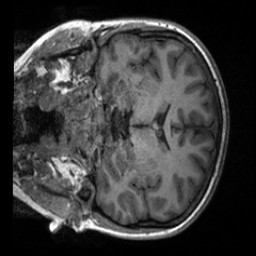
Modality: T1w
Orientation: coronal
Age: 21
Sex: female
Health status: healthy
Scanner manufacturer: siemens
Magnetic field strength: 3 T
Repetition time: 2 s
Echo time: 0.00232 s